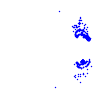
Particle: electron